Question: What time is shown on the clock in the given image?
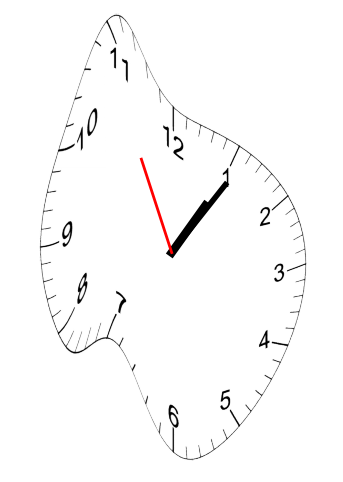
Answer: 01:05:55